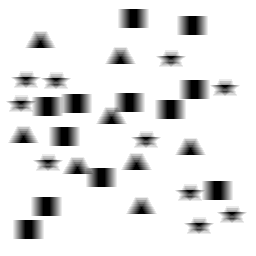
Squares: 12
Triangles: 8
Stars: 10
Total shapes: 30